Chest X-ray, PA view. Patient: 39 years old, sex F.
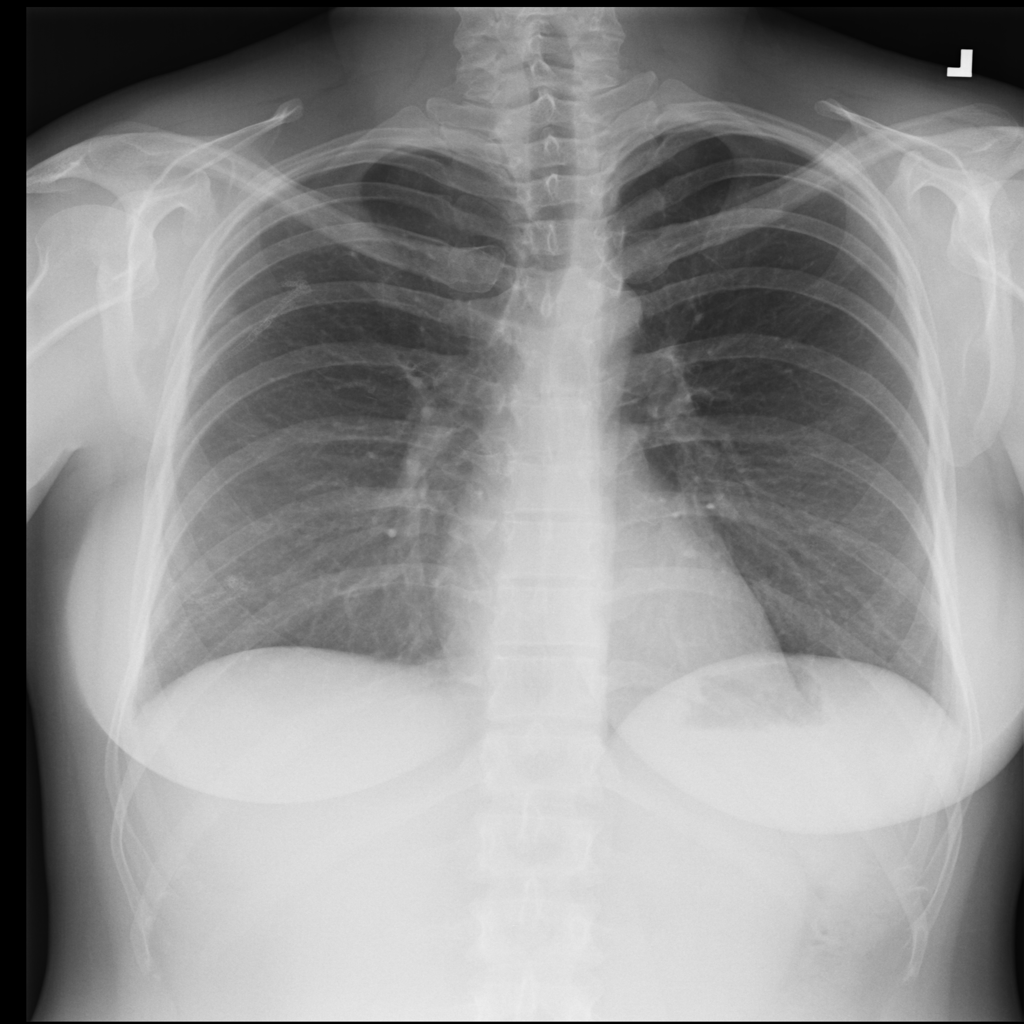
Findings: No Finding